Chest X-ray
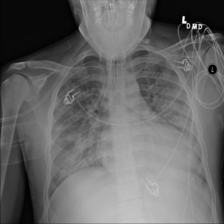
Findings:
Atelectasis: negative
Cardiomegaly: negative
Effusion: negative
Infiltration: positive
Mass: negative
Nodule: negative
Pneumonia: negative
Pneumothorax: negative
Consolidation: negative
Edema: negative
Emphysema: negative
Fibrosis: negative
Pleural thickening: negative
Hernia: negative